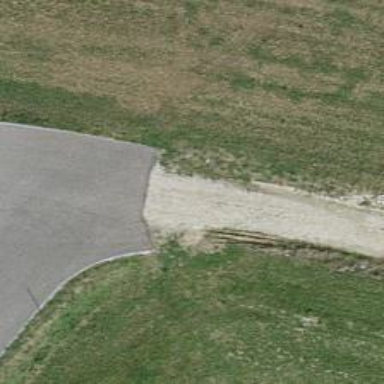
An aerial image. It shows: Smoothly paved residential road.